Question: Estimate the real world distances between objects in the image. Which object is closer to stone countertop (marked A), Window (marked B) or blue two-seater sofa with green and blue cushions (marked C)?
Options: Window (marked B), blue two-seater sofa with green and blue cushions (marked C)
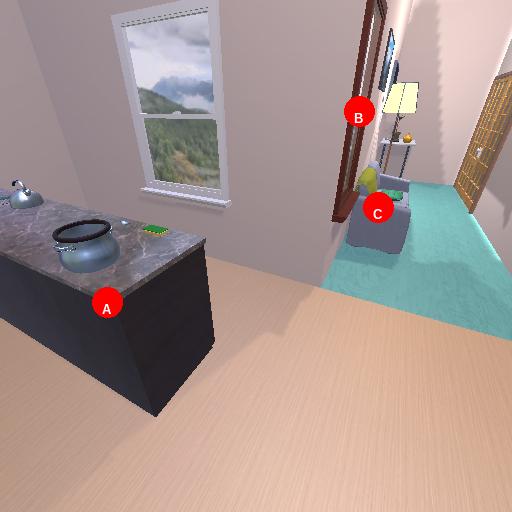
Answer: Window (marked B)